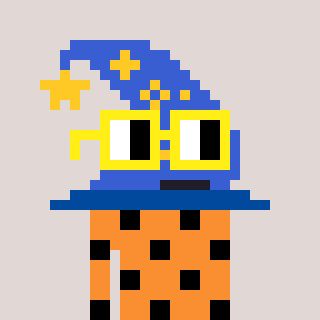
a pixel art character with square yellow glasses, a wizard hat-shaped head and a orange-colored body on a warm background